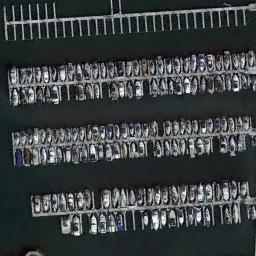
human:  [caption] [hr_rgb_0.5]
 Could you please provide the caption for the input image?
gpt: The harbor has lots of neatly docked boats and the color of the waters is dark green .

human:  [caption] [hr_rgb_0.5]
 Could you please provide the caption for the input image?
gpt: A few white boats stopped on the harbor .

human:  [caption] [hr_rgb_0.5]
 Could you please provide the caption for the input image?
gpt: There are some boats moored on the sea side of the harbor, Leaving room .

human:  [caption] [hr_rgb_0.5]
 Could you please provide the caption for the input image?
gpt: Many ships are in the harbor .

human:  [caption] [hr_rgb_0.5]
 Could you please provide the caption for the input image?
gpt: There are many ships docked neatly at the harbor .